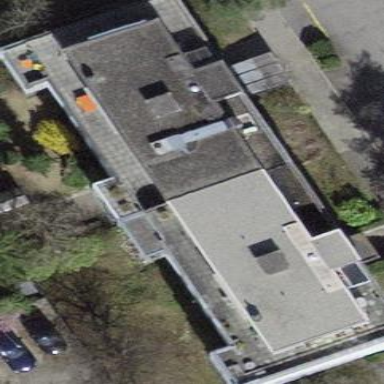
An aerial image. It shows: Building with flat roof.